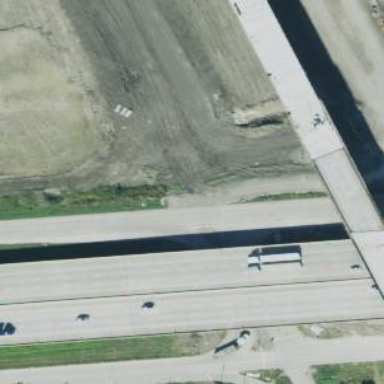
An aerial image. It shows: Secondary link road.